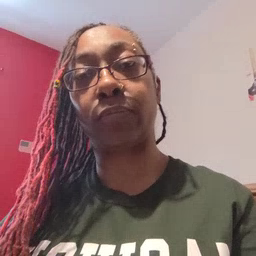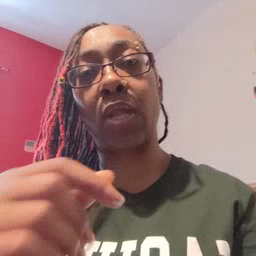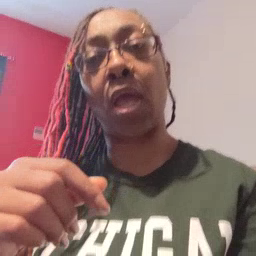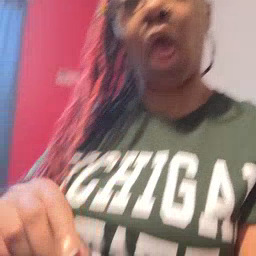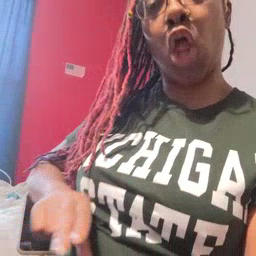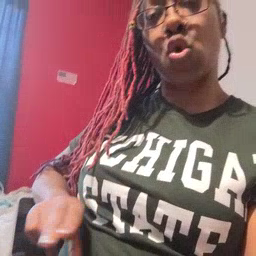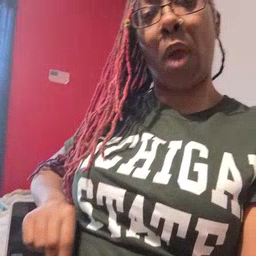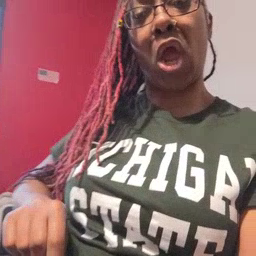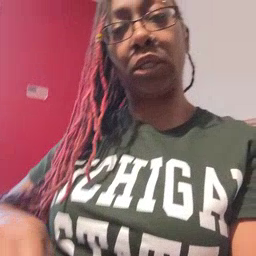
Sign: underwear